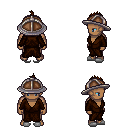
a pixel art fantasy rpg character, male body template, human, dark skin, brown robe, magenta pants, brown mohawk hairstyle, chain helm, white slippers, four views (front, back, left, right), 2x2 character sprite sheet, small pixel art, hard edges, no anti-aliasing